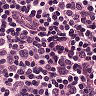
Metastatic tissue present: no